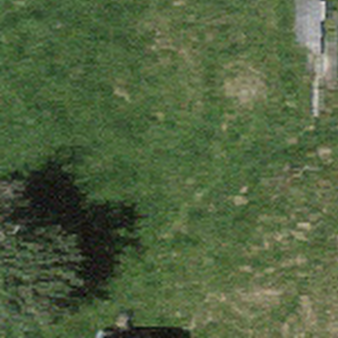
Label: other